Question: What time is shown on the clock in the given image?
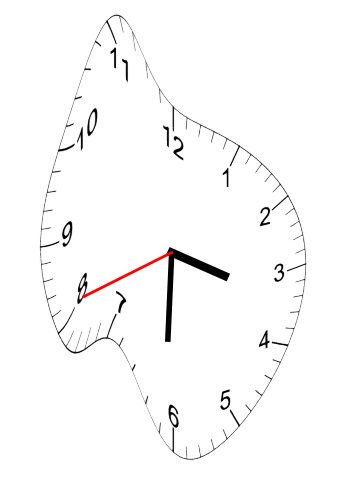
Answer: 03:30:41